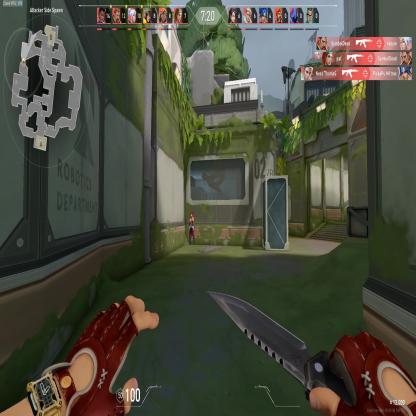
Label: enemy